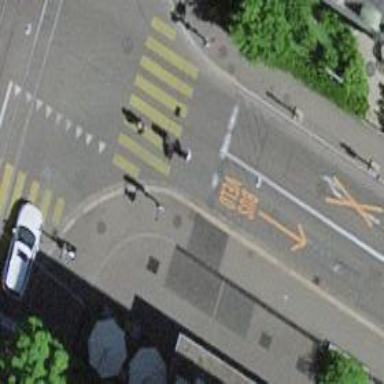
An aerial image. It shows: Secondary road with asphalt surface. There is share busway on the right side for cyclists.